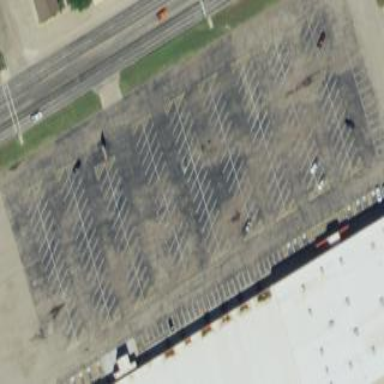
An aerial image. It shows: Parking area.